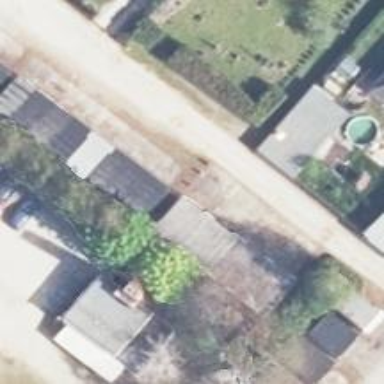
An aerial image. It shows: Garage.